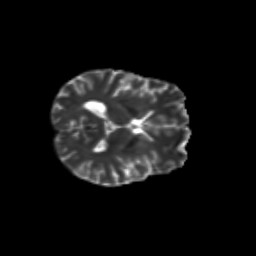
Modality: T2w
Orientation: axial
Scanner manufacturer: siemens
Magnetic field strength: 3 T
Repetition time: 9.2 s
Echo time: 0.084 s